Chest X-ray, AP view. Patient: 54 years old, sex M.
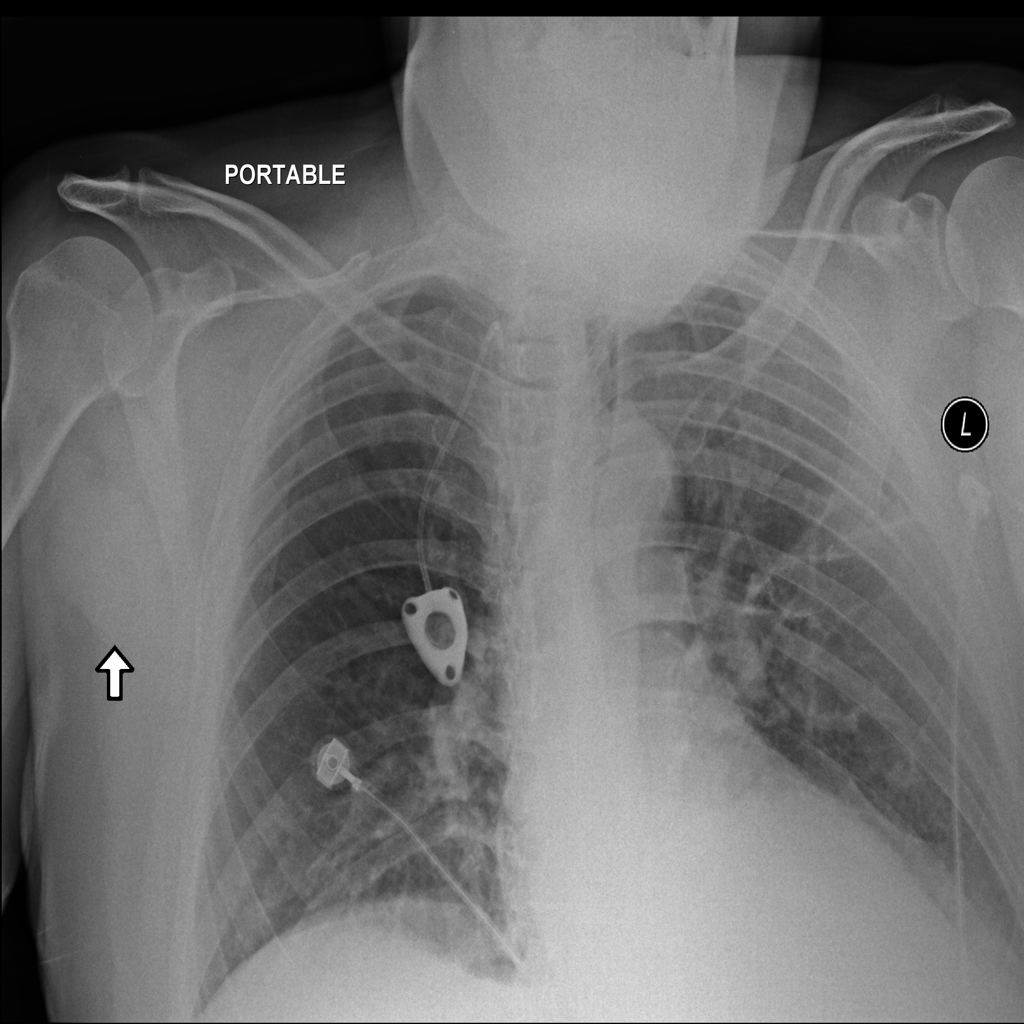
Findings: Infiltration